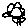
Label: flower